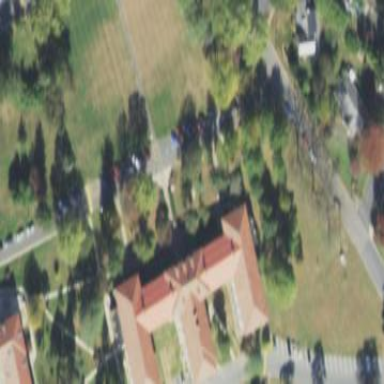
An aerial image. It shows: College building.